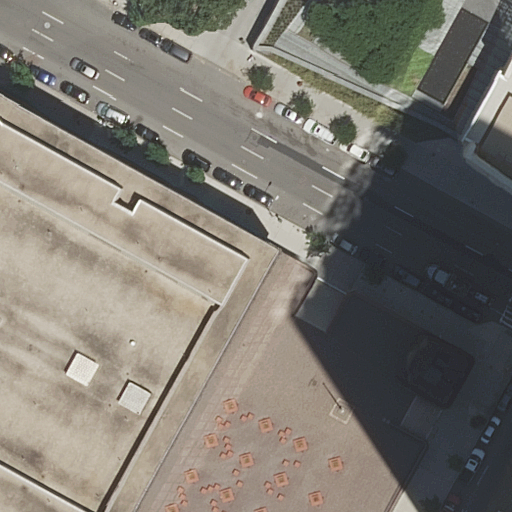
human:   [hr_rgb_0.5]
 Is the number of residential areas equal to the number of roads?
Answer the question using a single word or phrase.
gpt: no

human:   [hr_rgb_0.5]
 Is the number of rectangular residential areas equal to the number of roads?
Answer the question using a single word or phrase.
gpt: no

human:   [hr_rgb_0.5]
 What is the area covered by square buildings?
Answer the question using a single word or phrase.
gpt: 0m2

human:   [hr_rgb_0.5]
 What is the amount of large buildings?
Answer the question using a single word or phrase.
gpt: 2

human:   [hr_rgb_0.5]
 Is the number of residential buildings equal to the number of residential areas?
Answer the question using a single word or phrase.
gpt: no

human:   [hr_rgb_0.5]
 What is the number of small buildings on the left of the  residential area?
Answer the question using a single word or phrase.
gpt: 0

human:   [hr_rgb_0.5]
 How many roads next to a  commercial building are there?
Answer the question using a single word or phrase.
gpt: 0

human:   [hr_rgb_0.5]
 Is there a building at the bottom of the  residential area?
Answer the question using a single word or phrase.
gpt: yes

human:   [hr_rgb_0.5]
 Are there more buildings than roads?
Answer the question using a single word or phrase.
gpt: no

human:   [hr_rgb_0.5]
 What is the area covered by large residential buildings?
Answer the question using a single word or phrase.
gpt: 2260m2

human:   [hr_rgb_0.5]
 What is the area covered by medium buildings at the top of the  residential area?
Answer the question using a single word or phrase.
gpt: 0m2

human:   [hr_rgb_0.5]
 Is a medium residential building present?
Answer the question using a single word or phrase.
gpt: no

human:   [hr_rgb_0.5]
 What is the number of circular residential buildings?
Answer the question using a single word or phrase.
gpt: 0

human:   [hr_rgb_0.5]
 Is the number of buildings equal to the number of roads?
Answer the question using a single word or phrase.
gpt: no

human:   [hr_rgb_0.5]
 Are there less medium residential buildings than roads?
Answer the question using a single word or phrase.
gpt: yes

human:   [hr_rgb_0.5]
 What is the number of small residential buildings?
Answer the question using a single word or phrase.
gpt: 0

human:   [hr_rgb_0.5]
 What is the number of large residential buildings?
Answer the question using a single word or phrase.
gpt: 2

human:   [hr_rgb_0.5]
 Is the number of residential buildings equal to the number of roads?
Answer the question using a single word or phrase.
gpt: no

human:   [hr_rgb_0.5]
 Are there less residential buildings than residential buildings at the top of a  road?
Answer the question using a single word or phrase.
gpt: no

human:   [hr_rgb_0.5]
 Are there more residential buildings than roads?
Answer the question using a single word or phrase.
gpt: no

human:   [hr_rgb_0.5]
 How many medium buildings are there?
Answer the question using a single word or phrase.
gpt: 0

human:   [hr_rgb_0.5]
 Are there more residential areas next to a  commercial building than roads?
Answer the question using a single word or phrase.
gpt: no

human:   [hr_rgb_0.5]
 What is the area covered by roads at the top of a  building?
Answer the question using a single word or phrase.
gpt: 0m2

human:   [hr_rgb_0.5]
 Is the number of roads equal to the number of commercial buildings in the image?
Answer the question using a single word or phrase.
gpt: no

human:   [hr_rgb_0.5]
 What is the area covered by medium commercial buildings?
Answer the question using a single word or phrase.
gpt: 0m2

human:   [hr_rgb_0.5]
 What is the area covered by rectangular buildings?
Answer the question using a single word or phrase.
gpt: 0m2

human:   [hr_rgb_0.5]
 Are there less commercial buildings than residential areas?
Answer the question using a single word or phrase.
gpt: yes

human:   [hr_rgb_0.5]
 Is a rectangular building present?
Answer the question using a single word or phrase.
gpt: no

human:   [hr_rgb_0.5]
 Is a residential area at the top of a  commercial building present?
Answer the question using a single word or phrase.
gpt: no

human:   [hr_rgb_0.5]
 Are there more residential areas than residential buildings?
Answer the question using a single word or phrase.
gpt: no

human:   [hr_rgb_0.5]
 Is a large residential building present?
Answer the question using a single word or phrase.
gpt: yes

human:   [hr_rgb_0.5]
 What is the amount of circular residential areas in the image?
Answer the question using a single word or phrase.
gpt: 0

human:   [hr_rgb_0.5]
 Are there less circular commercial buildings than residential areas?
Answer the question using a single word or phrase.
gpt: yes

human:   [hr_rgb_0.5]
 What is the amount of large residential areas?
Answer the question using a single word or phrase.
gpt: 1

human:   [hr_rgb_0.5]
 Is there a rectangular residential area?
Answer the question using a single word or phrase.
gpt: yes

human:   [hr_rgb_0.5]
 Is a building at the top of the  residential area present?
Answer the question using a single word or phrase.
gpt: no